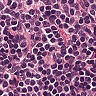
Metastatic tissue present: no